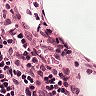
Metastatic tissue present: no